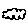
Label: cloud